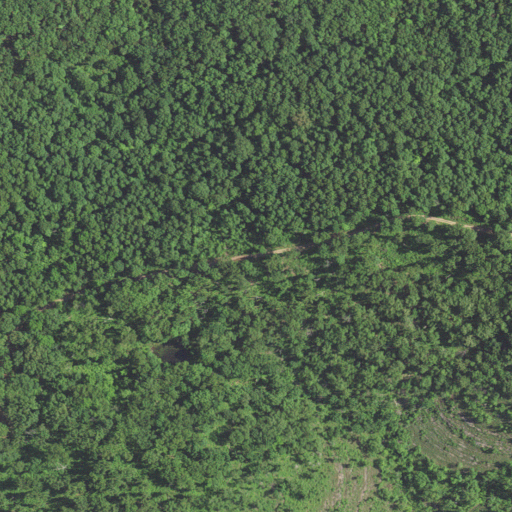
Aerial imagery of ridge(s) in Missouri named Clayton Ridge containing deciduous forest and shrub